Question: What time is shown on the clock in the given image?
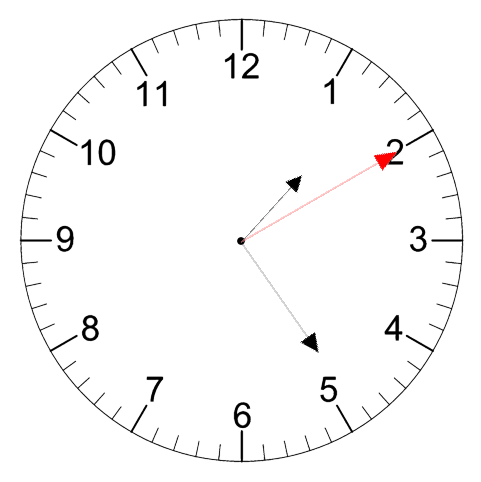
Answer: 01:24:10